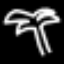
Label: palm tree